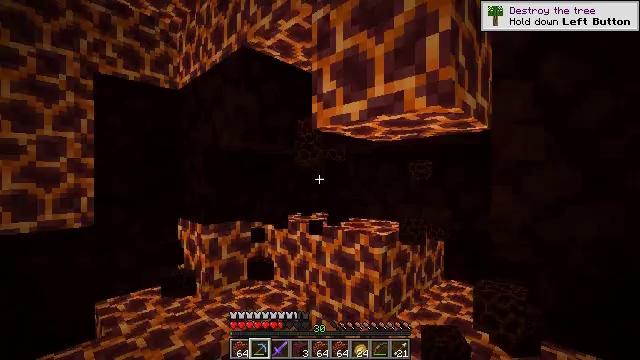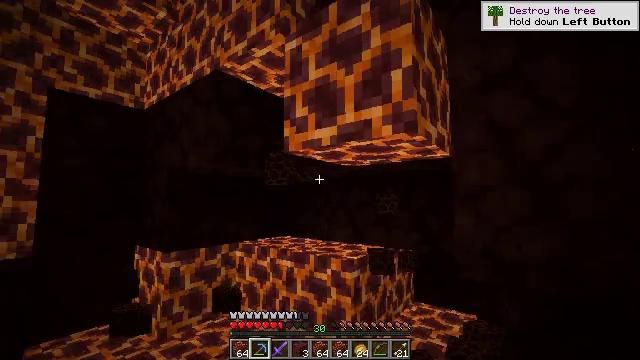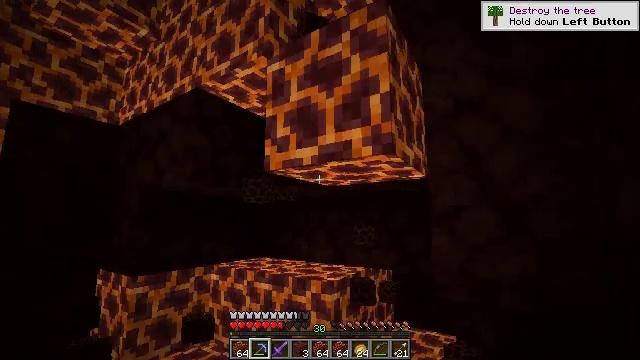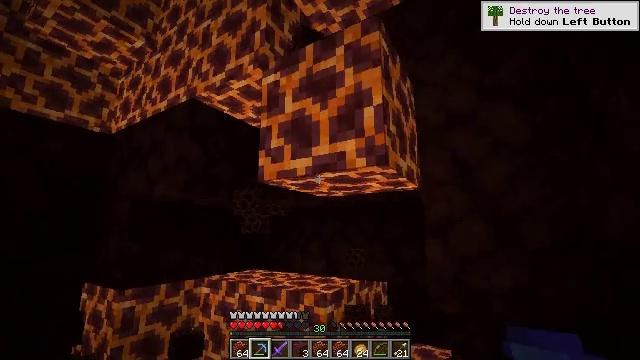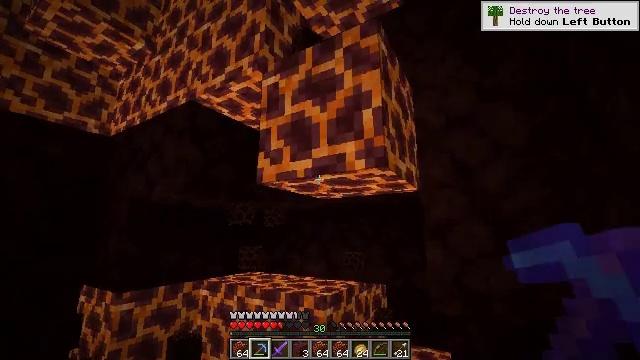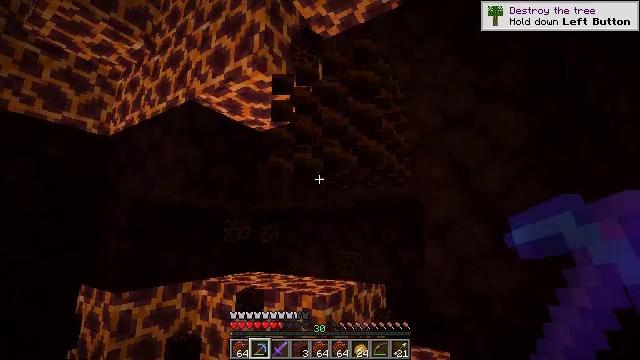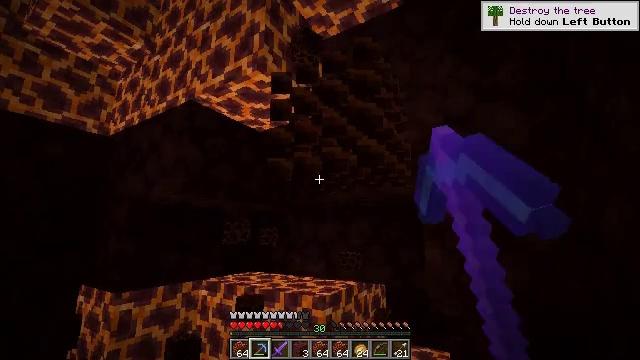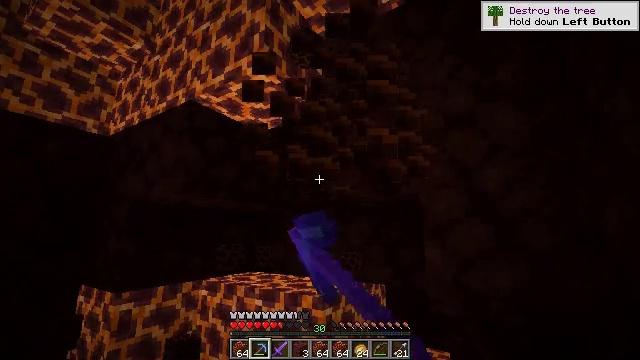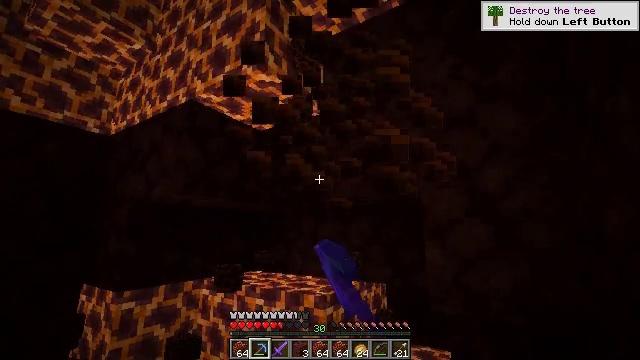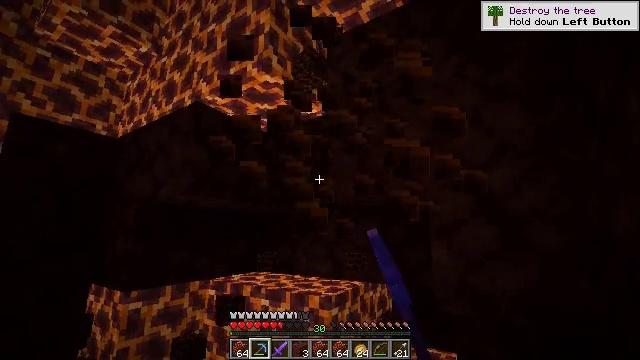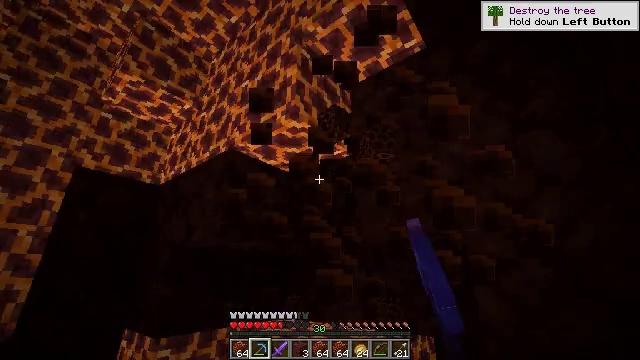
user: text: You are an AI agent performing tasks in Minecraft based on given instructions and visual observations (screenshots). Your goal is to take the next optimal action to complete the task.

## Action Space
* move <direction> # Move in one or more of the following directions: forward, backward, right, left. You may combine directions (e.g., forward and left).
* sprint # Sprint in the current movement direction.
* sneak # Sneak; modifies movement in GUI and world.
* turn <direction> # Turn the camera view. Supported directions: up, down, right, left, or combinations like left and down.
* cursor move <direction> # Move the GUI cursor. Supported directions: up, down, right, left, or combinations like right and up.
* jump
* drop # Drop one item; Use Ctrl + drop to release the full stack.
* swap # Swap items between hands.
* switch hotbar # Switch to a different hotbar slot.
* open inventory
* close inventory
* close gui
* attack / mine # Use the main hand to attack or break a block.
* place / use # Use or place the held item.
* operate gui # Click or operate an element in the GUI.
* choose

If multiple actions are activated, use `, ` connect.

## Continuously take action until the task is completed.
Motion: motion action
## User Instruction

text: Attack the netherrack to gather it.
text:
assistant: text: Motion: turn right and up
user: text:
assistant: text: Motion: turn right and up
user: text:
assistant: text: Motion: turn right and up
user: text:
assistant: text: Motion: no_op
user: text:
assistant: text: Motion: attack / mine
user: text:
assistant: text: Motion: attack / mine
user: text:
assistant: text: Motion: no_op
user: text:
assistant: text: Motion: no_op
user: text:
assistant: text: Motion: turn left
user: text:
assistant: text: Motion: turn left and up
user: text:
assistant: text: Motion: no_op